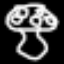
Label: mushroom